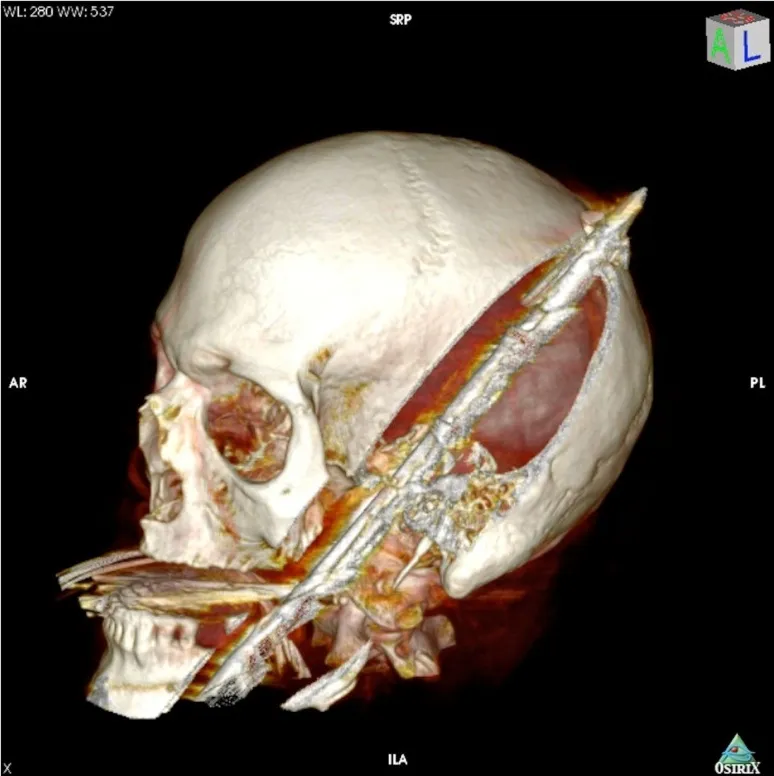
3-dimensional computed tomography reconstruction of the spear's tract through the oropharynx and skull.
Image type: radiology (ct)